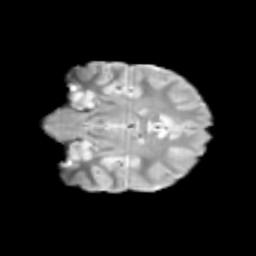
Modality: T2w
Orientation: coronal
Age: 10
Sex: female
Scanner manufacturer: siemens
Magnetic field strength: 3 T
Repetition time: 3.8 s
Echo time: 0.07 s